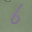
Label: 6